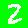
Digit: 2